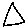
Label: triangle